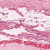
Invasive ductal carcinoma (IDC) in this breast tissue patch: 0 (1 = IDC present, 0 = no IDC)